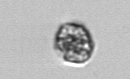
Label: coccolithophorid